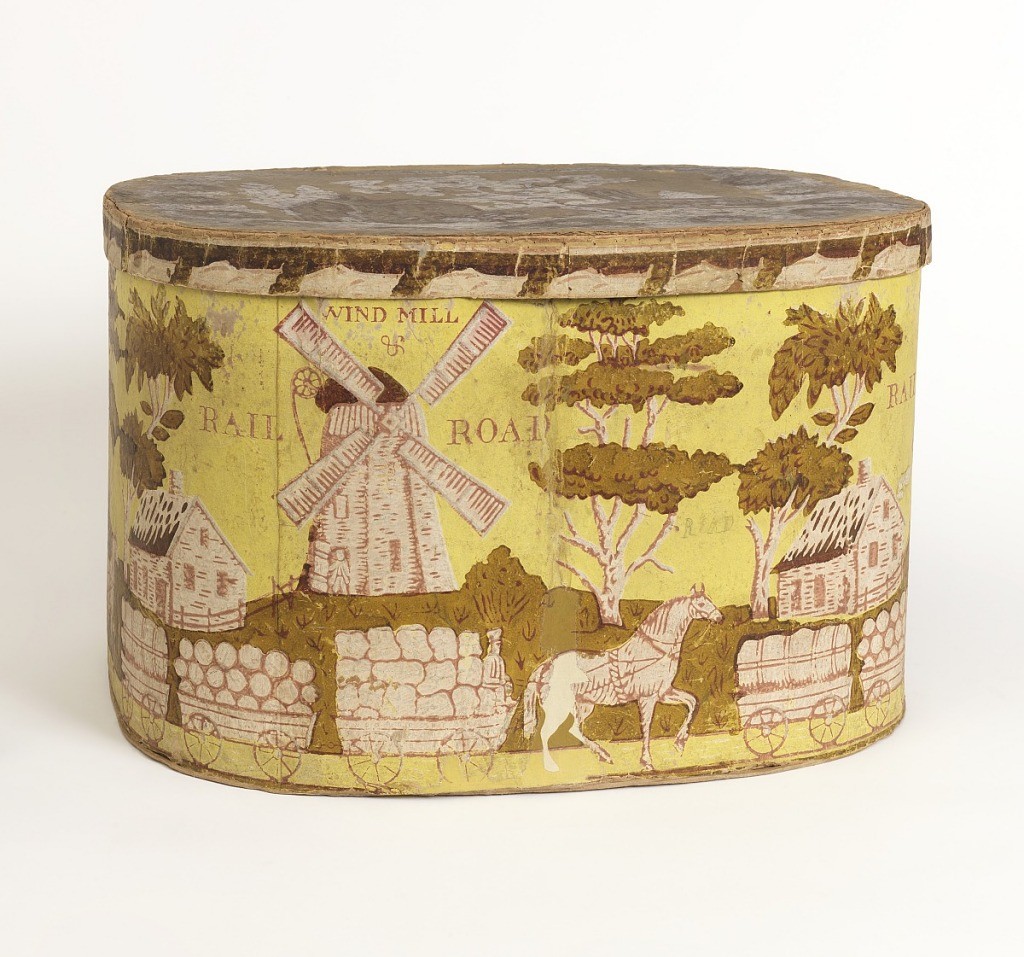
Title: Windmill and Rail Road
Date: ca. 1830
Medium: Block-printed on handmade paper, pasteboard support
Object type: Bandbox and lid
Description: Windmill and railroad, three loaded cars drawn by a horse, on side. Top has houses and trees, with a border of flowers. Printed in sky: "Windmill & Rail Road". Printed in red and green on yellow ground.